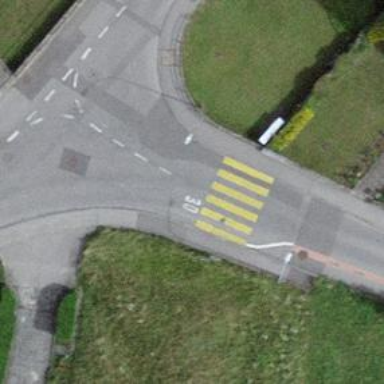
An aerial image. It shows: Zebra crossing on the road.